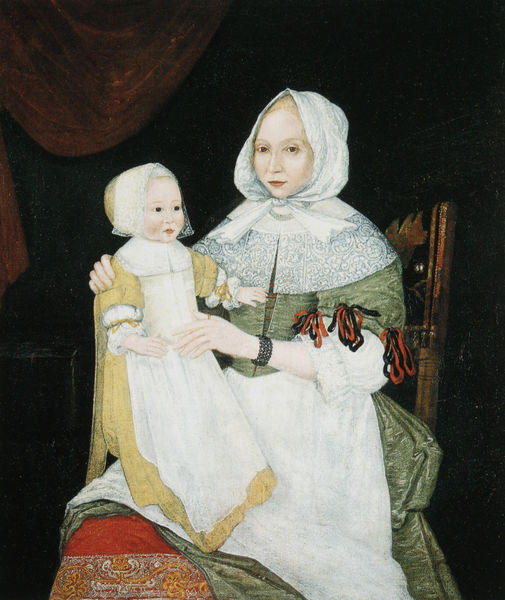
Titel: Elizabeth Freake und Baby Mary
Standort: Worcester (Massachusetts)
Institution: Worcester Art Museum
Schlagwörter: dunkel, gemälde, hand, haut, kopf, mann, umhang, weiß, gelb, grün, menschen, mädchen, ocker, sitzen, braun, finger, frau, geschwungen, grau, hell, hintergrund, holz, kleid, kleider, orange, raum, schmuck, schwarz, stirn, stuhl, stützen, zimmer, blick, dame, rot, tuch, beige, haube, muster, naive malerei, ornament, rock, schleife, alt, blond, hemd, jung, mütze, wand, arme, augen, blass, blicke, bluse, falten, gesicht, halten, knoten, kragen, samt, spitze, stehen, ärmel, bildnis, holzstuhl, hände, niederlande, portrait, porträt, rückenlehne, vorhang, öl, flach, auge, gewand, haare, interieur, realismus, reich, schnur, schnüre, sitzend, stehend, stickerei, stoff, kind, mutter, spitzen, tochter, schleifen, augenbrauen, borte, kinn, perlen, seide, zart, kopfbedeckung, schürze, lehne, sitz, mieder, schürzen, hellgrün, klein, naiv, baby, oliv, amerika, ölgemälde, bordüre, einfach, gardine, steif, kopftuch, aufrecht, ornamente, sitzt, stuhllehne, verzierung, stube, rüschen, schoß, satin, foto, umarmen, truhe, stolz, amme, nonne, bürgertum, hauben, häubchen, festlich, brokat, puppe, kleidchen, kleinkind, tracht, armband, armreif, dunke, geschnürt, mittelalter, schwartz, bleich, reif, korsett, spitzenkragen, ordensschwester, fäden, sauber, vorhand, bänder, bordüren, taufe, maria, aufziehen, geschnitzt, waisenhaus, neugeborenes, unterkleid, sstuhl, kindermädchen, bedeckung, schnürre, mützchen, maschen, pelerine, waise, schleide, gebügelt, bürgerin, festkleid, klöppelspitze, schwarzrot, auenbraue, behüten, beie, intergrund, schleifenn, schulterkragen, puppenhaft, taufbild, rschleife, 1480